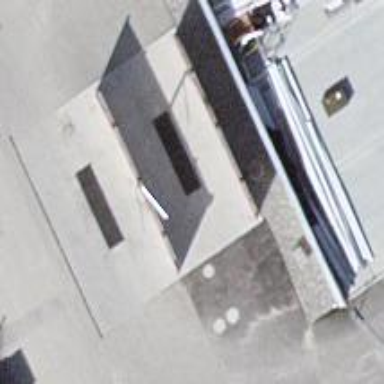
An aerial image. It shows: Car wash facility.